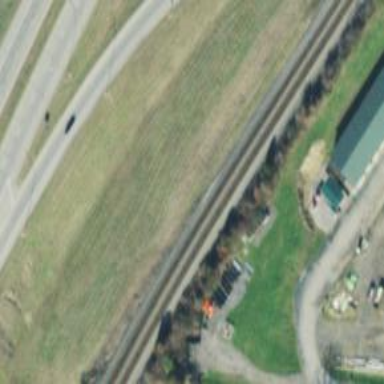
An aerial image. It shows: Railway tracks on embankment.